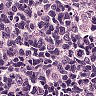
Metastatic tissue present: no